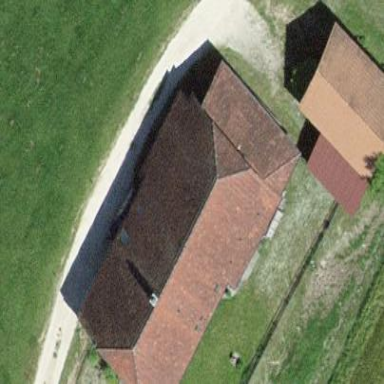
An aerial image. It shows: Farm building.